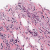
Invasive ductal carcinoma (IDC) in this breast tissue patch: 1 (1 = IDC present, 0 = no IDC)